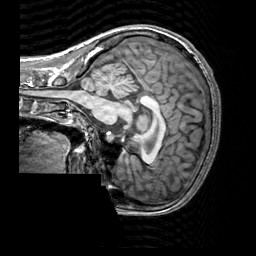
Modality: T1w
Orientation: sagittal
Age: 25
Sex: female
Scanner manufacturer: siemens
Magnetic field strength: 3 T
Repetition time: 2.3 s
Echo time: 0.00303 s